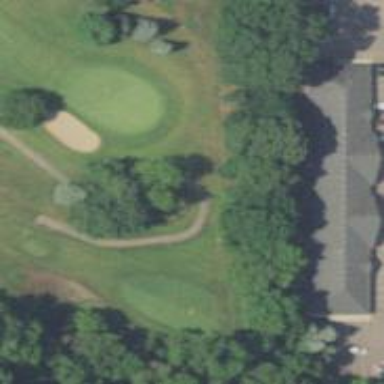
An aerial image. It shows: Pathway for golf carts.